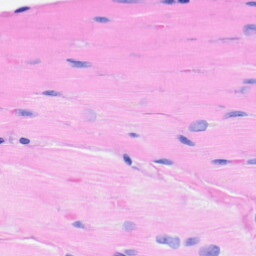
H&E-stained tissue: Heart